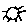
Label: sun